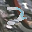
Label: 2